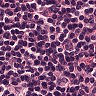
Metastatic tissue present: no